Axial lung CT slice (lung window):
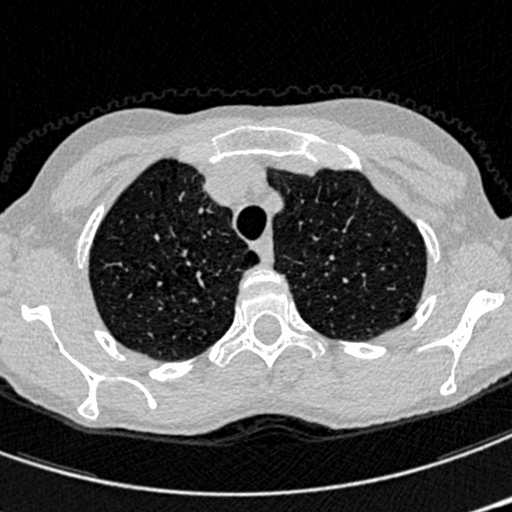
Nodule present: no